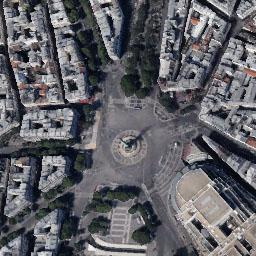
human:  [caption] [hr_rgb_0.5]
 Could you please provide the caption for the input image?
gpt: The roundabout with some exits and entrances is surrounded by lots of buildings .

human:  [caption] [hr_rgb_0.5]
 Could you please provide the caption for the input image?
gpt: There are many bifurcation roads with many moving and waiting vehicles, And many neatly arranged tall buildings and some trees around the roundabout .

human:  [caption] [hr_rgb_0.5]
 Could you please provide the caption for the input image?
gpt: The roundabout is next to buildings and trees .

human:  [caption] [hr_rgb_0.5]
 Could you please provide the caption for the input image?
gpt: There are many buildings around the roundabout .

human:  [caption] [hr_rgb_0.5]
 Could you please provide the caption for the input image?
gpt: There are many white buildings around the roundabout .